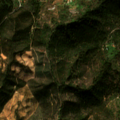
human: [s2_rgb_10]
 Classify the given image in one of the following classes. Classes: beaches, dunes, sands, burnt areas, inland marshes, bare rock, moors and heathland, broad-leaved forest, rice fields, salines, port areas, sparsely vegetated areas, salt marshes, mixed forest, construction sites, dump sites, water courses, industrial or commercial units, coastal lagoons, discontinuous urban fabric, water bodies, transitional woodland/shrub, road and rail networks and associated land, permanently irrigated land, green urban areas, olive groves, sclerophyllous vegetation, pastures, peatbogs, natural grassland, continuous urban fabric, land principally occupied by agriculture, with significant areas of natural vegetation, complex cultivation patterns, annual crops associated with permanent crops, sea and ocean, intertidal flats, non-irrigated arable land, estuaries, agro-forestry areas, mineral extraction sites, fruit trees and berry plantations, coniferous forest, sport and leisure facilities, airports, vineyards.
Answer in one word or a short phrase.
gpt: complex cultivation patterns, broad-leaved forest, transitional woodland/shrub